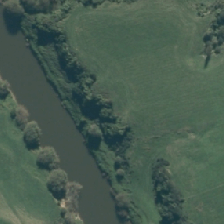
Land cover: indigenous_forest